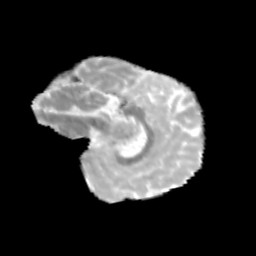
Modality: MD
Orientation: sagittal
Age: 13
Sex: female
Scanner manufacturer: siemens
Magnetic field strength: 3 T
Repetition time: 3.8 s
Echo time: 0.07 s